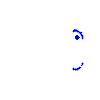
Particle: electron